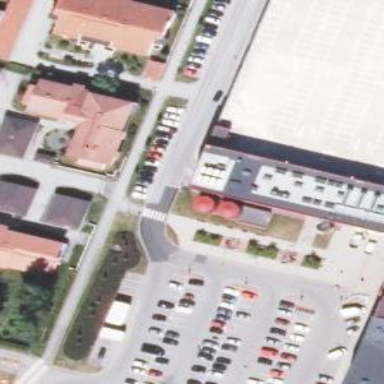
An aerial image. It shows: Multi-storey parking lot with asphalt surface.